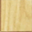
Piece: xx